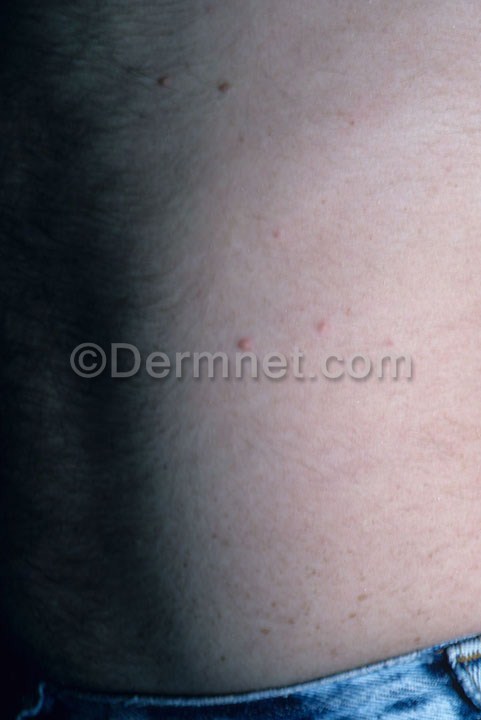
Disease: Systemic Disease